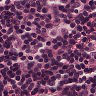
Metastatic tissue present: no